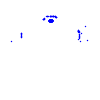
Particle: pion